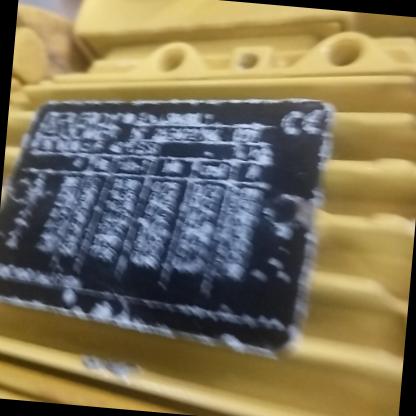
Klasa: tabliczka-znamionowa